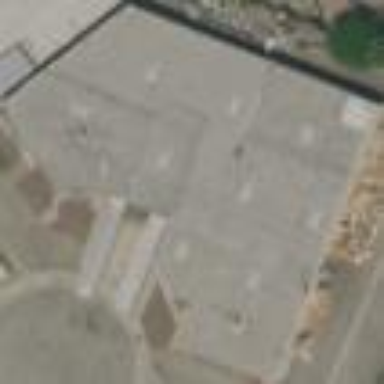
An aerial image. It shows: Warehouse.